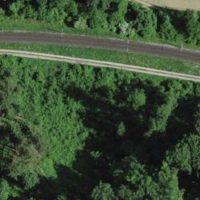
EUNIS habitat code: 41
Species observed at this site:
Asplenium trichomanes